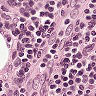
Metastatic tissue present: no